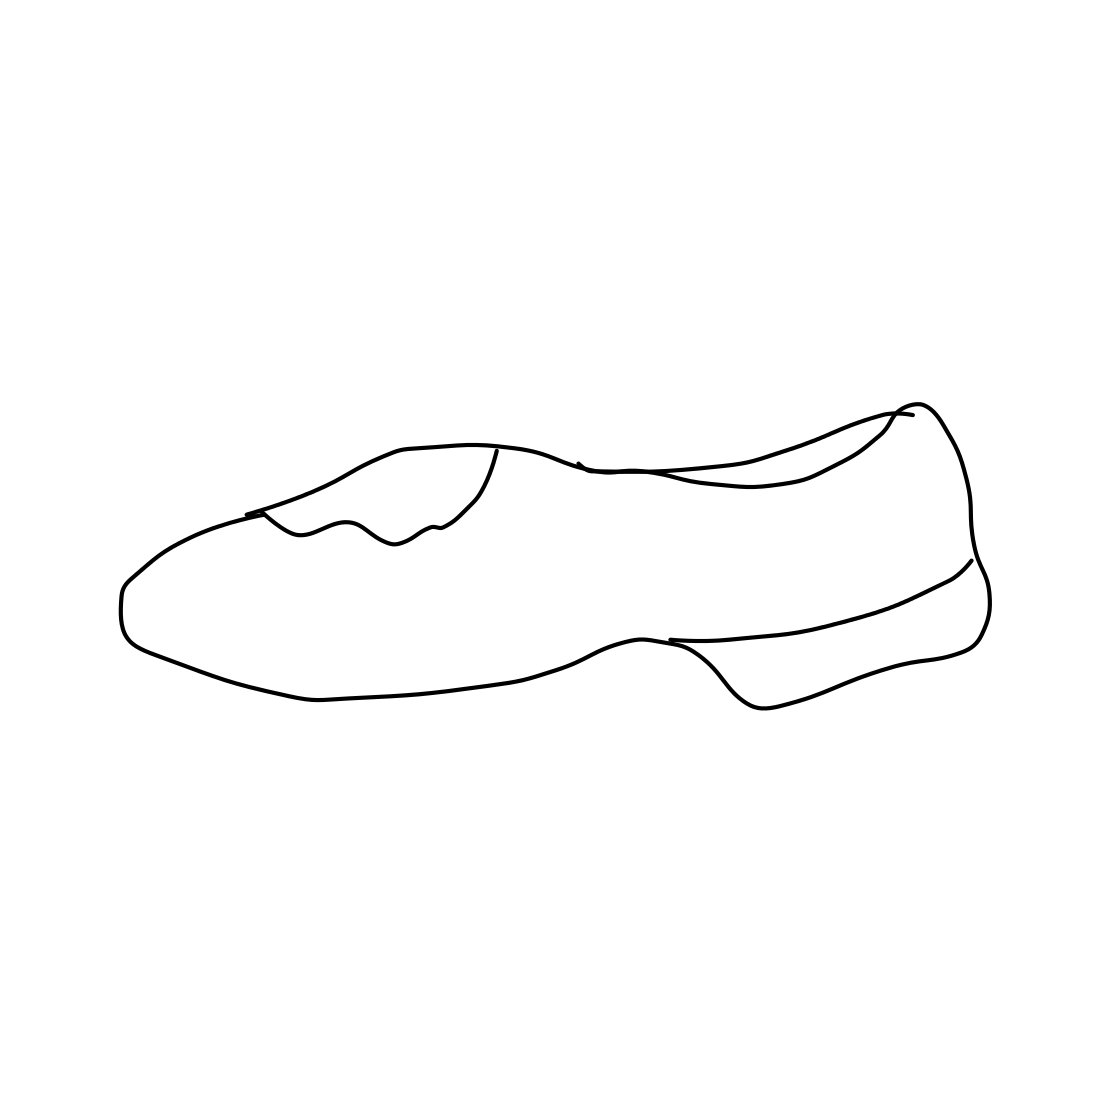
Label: shoe